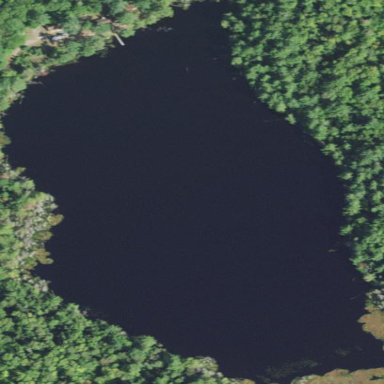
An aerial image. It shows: Serene lake.